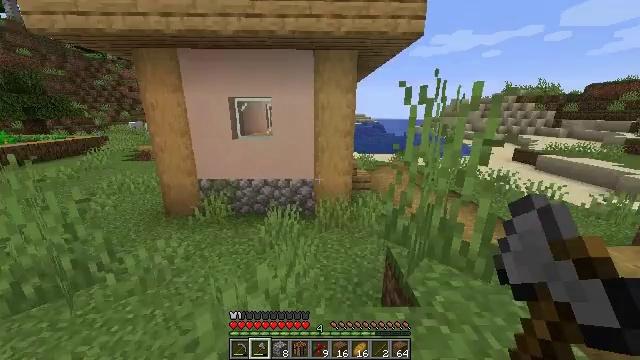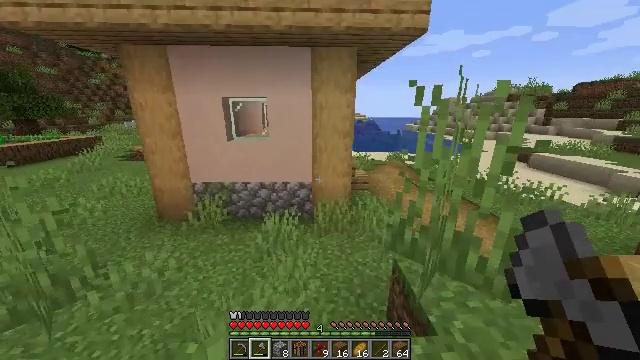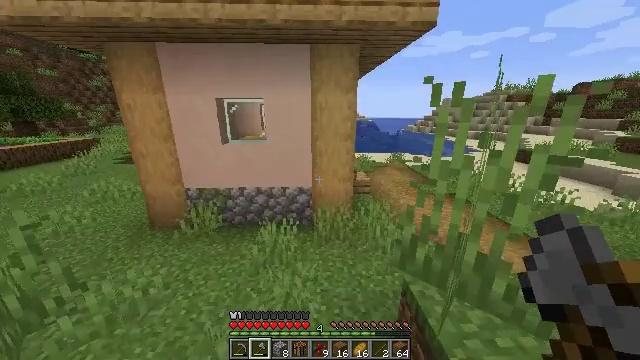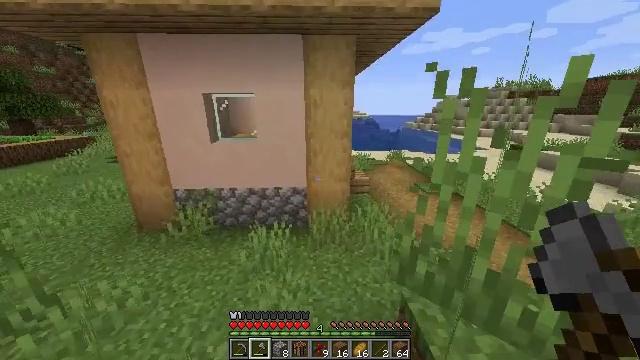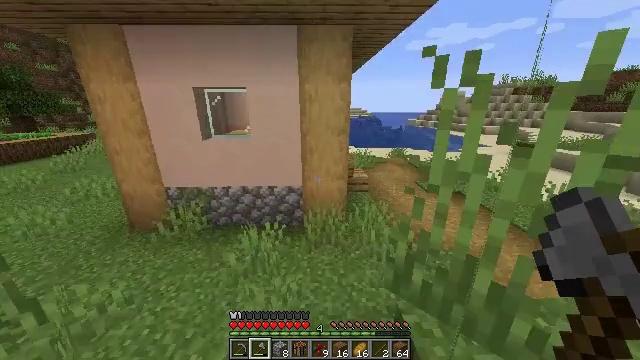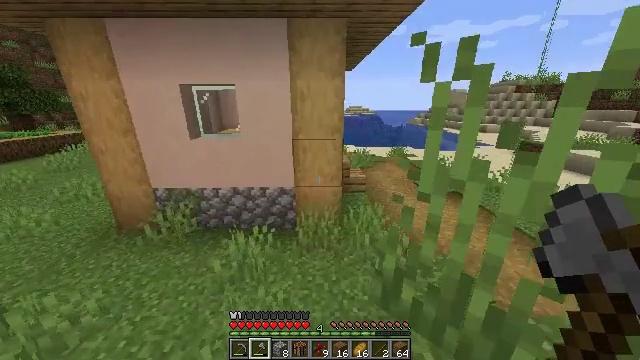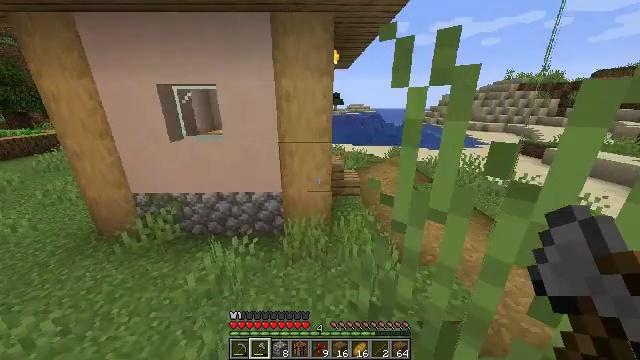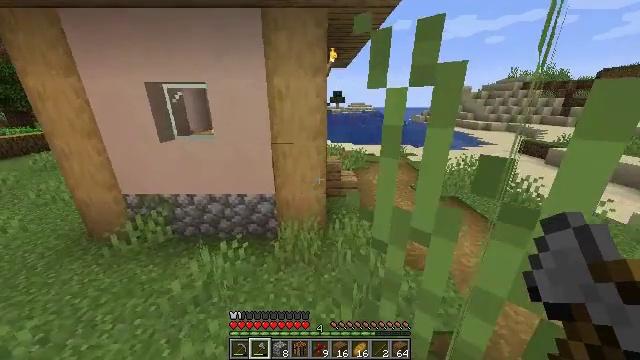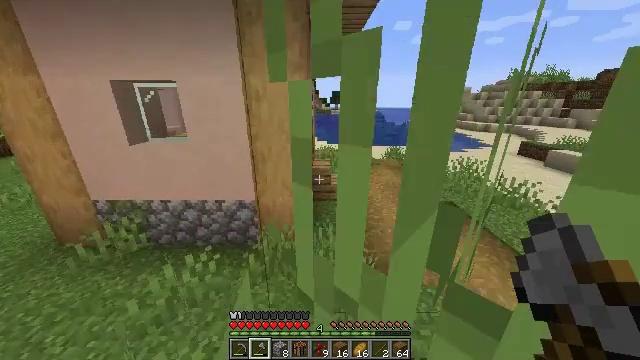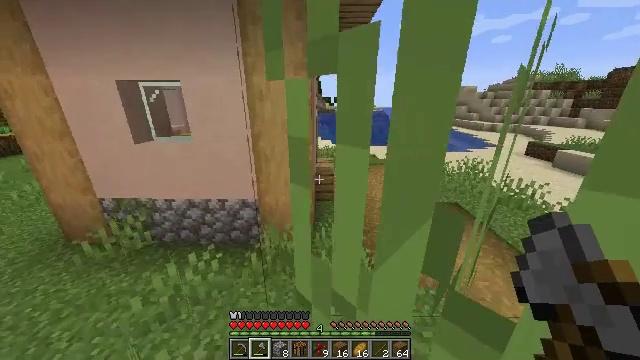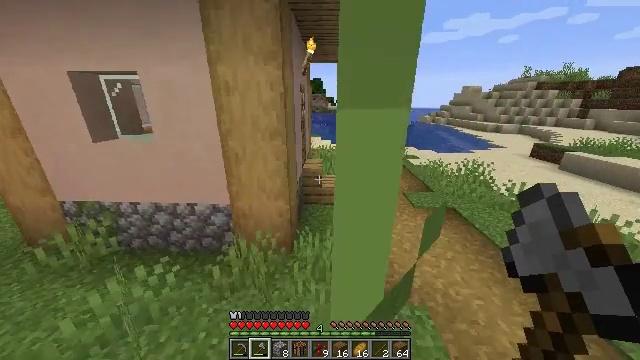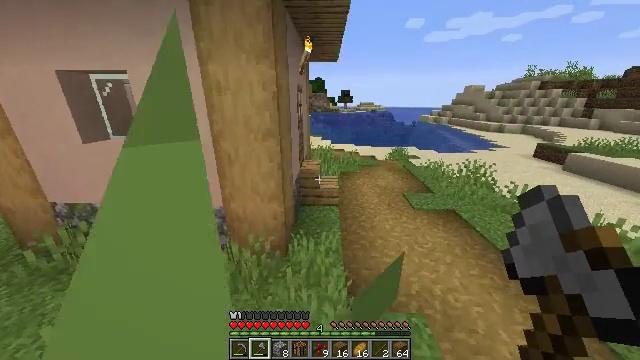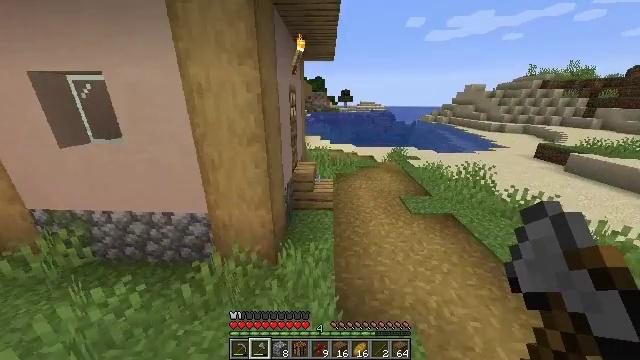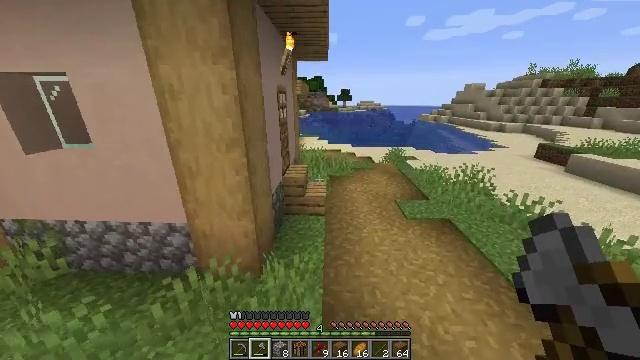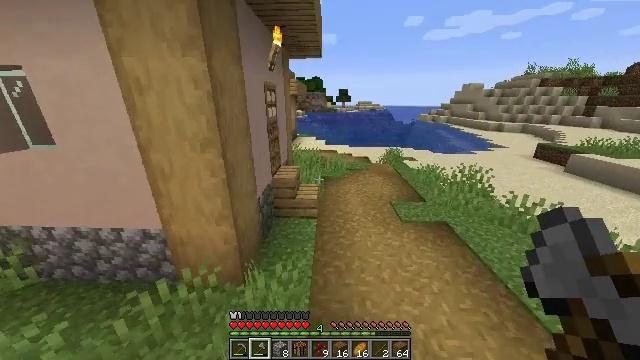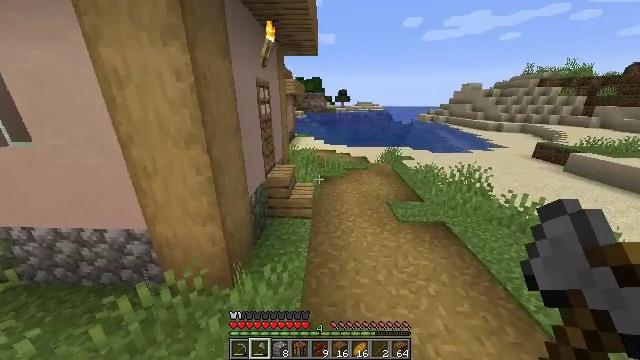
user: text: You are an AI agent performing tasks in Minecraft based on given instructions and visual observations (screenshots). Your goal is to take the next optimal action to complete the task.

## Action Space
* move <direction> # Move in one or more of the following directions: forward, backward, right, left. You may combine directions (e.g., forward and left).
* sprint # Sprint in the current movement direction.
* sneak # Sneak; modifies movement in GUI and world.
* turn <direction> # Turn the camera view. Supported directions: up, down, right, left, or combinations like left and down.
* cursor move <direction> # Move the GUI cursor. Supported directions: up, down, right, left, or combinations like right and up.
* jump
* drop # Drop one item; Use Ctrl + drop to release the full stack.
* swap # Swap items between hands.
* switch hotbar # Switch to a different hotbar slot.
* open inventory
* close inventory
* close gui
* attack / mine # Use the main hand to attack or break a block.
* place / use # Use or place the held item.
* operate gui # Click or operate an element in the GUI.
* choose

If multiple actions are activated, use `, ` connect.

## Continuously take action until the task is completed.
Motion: motion action
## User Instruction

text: Attack the hay block to get hay.
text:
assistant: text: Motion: move forward, sprint, turn right
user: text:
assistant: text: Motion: move forward and move right, sprint
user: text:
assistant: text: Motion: move forward and move right
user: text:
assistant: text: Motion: move forward and move right
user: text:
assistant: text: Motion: move forward and move right
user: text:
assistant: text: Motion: move forward and move right
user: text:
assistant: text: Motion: move forward and move right
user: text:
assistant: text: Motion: move forward and move right
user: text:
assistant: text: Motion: move forward and move right, turn left
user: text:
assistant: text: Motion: move forward and move right
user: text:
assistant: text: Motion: move forward and move right
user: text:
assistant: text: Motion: move forward and move right
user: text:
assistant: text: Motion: move forward and move right
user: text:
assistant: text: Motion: move forward and move right
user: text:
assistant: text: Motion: move forward
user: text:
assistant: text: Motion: move forward, turn right
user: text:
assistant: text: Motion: move forward
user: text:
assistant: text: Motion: move forward, turn up
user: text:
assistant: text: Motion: move forward, turn left and up
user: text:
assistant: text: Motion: move forward, turn left
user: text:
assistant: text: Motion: move forward and move right
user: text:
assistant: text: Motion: move forward and move right, turn left and up
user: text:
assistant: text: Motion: move forward and move right, turn left
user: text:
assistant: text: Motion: move forward and move right, turn left
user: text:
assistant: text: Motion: move forward and move right
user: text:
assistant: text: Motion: move forward and move right, turn left
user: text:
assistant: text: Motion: move forward and move right, turn left and up
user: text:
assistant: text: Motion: move forward and move right, turn left
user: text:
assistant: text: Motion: move forward and move right, turn left
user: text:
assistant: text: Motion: move forward and move right